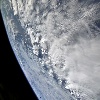
Label: cloud